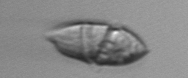
Label: Gyrodinium